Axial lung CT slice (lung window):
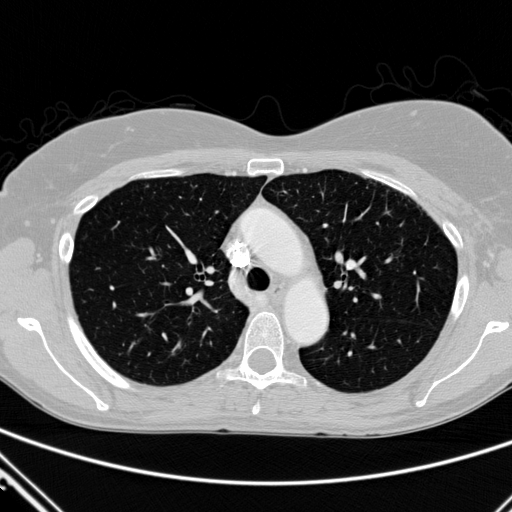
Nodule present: no